Question: I am trying to show up the line graphs (Strings and Numbers )as shown in the array) in a Canvas. I got this code from different questions in this forums, trying to modify for my requirements.Can some one please guide me.
'''
import matplotlib.pyplot as plt
import pandas as pd
df = pd.DataFrame({"Week": ['Week1','Week2','Week3','Week4','Week5'],
"App1" : [2.6,3.4,3.25,2.8,1.75],
"App2" : [2.5,2.9,3.0,3.3,3.4],
"App3" : [1.6,2.4,1.25,5.8,6.75]})
df.plot(x="Week", y=["App1", "App2", "App3"])
plt.show()
'''

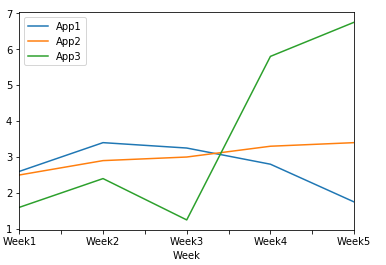
Answer: Here is the one, in case if someone else is looking.
'''
# --- matplotlib ---
import matplotlib
matplotlib.use('TkAgg') # choose backend
from tkinter import messagebox
from matplotlib.backends.backend_tkagg import FigureCanvasTkAgg,
NavigationToolbar2TkAgg
from matplotlib.pyplot import Figure
from matplotlib import pyplot as plt
# --- other ---
import tkinter as tk
import pandas as pd
# --- GUI ---
root = tk.Tk()
# top frame for canvas and toolbar - which need 'pack()' layout manager
top = tk.Frame(root)
top.pack()
# bottom frame for other widgets - which may use other layout manager
bottom = tk.Frame(root)
bottom.pack()
# create figure
fig = matplotlib.pyplot.Figure()
# create matplotlib canvas using 'fig' and assign to widget 'top'
canvas = FigureCanvasTkAgg(fig, top)
# get canvas as tkinter widget and put in widget 'top'
canvas.get_tk_widget().pack()
canvas._tkcanvas.pack()
# --- plot ---
data = {"Week": ["Sun","Mon","Tue","Wed","Thu","Fri","Sat"],
"App1" : [2.6,3.4,3.25,2.8,1.75,5,2],
"App2" : [2.5,2.9,3.0,3.3,3.4,5,3],
"App3" : [1.6,15,1.25,5.8,6.75,6,4]
}
new_df = pd.DataFrame(data)
ax = fig.add_subplot(111)
fig.suptitle('Graph Title', fontsize=12)
new_df.plot(x="Week", y=["App1", "App2", "App3"],ax=ax)
def on_closing():
root.destroy()
root.protocol("WM_DELETE_WINDOW", on_closing)
root.lift()
root.attributes('-topmost',True)
root.mainloop()
'''